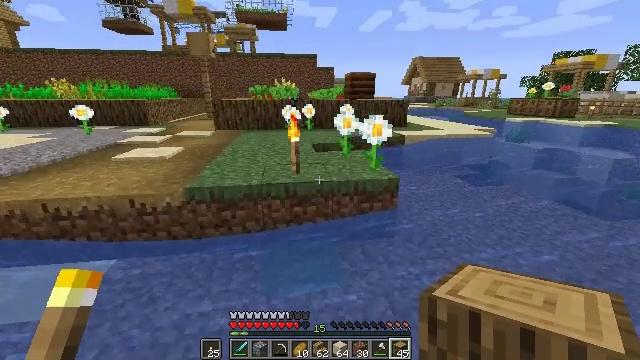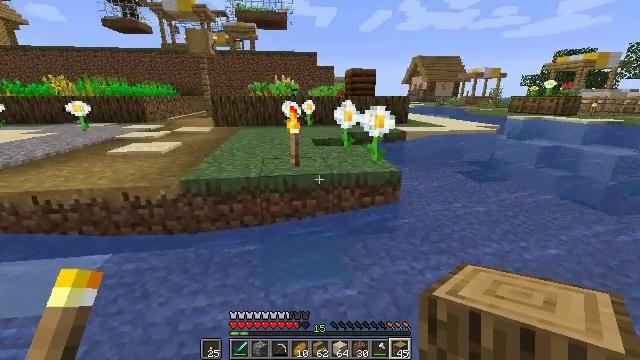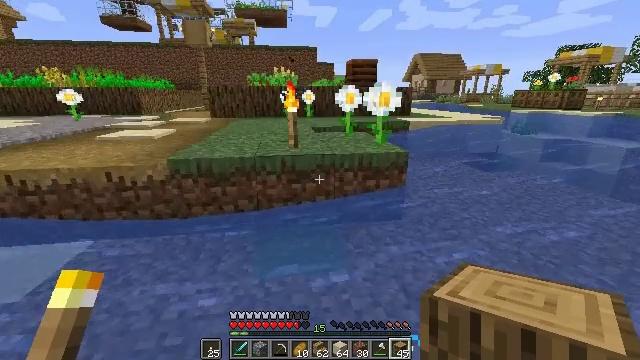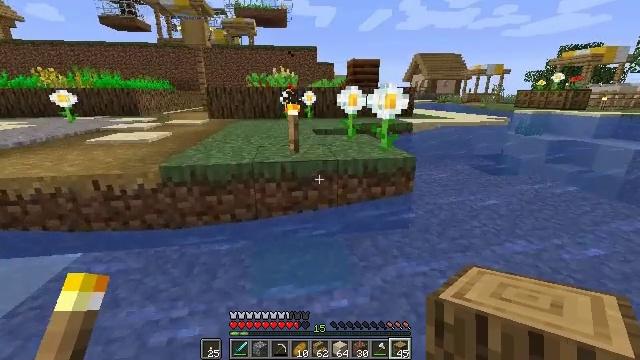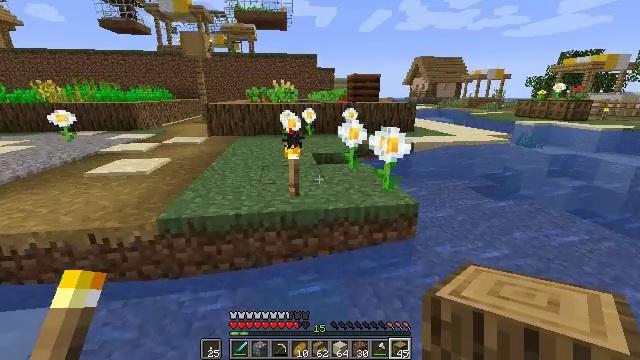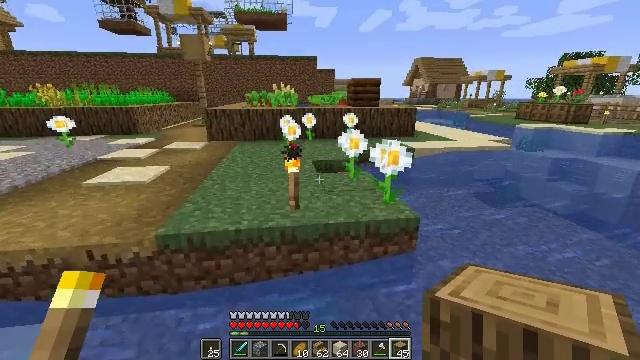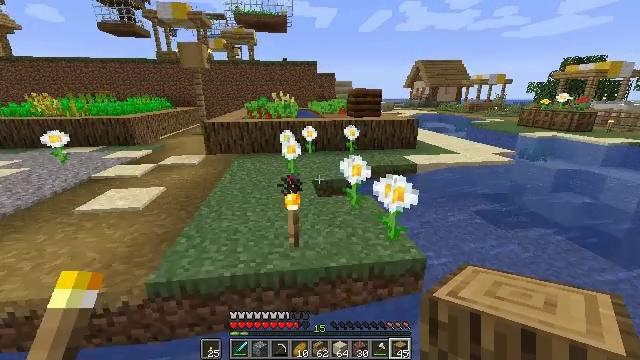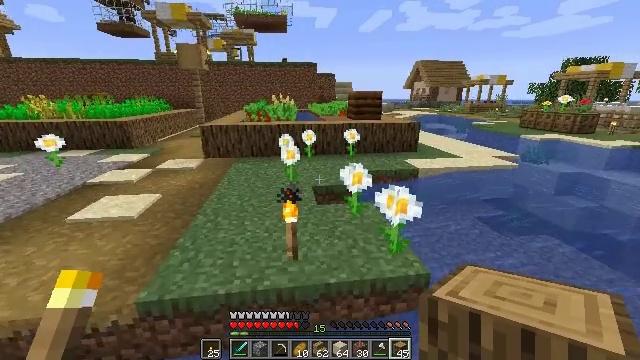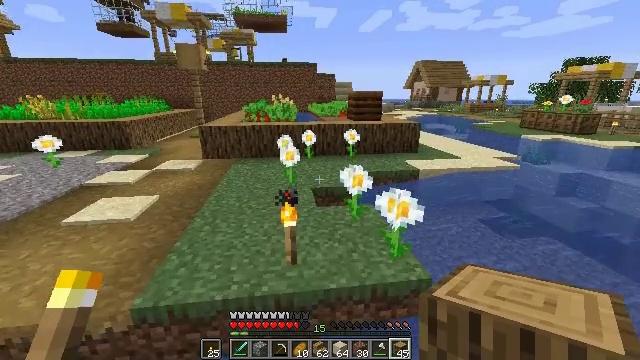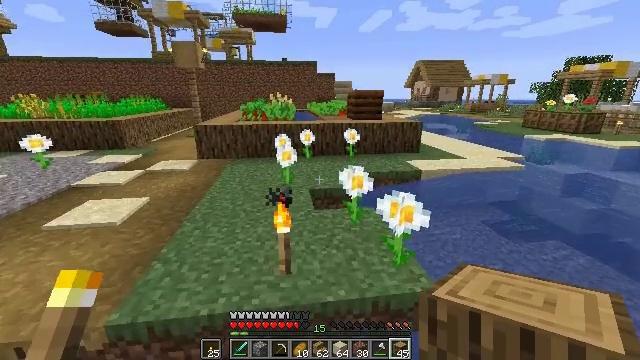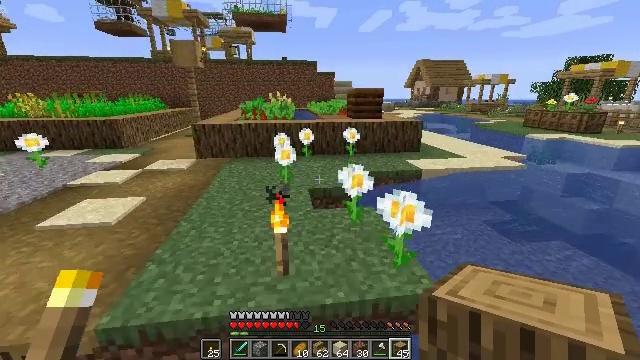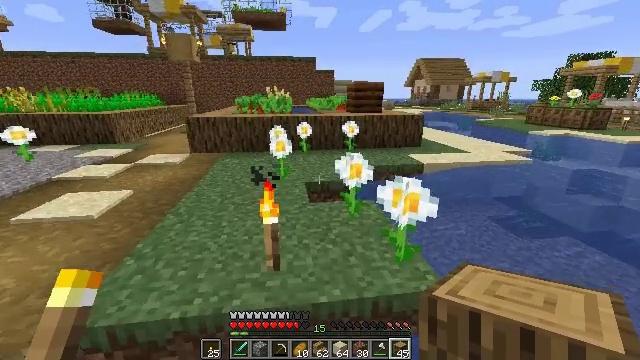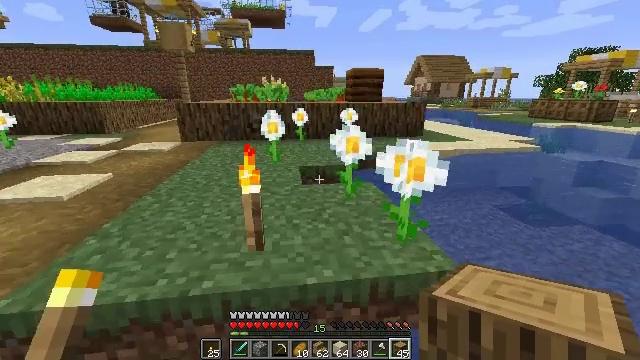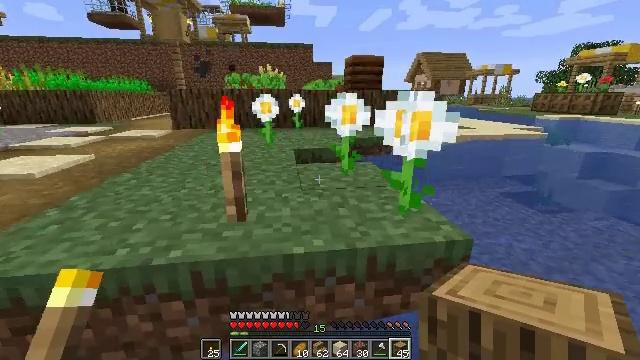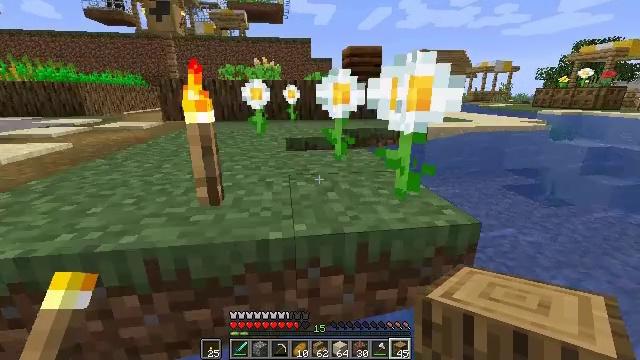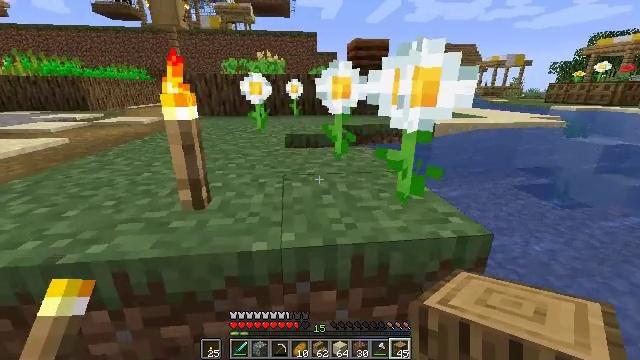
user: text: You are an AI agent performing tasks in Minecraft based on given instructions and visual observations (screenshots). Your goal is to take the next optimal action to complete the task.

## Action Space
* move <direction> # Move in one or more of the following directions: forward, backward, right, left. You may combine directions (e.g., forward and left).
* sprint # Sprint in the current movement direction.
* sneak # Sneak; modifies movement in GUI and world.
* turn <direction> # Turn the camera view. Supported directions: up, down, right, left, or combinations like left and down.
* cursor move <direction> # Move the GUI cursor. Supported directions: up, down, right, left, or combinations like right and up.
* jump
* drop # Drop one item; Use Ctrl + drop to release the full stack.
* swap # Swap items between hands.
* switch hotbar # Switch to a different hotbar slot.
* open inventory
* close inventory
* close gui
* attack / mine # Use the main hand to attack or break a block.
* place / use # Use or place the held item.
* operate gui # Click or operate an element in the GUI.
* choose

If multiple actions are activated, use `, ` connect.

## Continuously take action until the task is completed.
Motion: motion action
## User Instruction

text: Gather the oxeye daisy for crafting.
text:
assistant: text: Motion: move forward, sprint, jump
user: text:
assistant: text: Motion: move forward, sprint, jump
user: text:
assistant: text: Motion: move forward, sprint, jump
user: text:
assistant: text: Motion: move forward, jump
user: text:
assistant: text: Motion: move forward, jump
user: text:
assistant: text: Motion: move forward, jump
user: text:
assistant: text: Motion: move forward and move right, jump
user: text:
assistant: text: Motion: move forward and move right, jump
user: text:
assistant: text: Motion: move forward and move right, jump
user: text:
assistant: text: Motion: move forward and move right, jump
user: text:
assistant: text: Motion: move forward and move right, jump
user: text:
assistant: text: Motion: move forward and move right, jump
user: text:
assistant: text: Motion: move forward and move right
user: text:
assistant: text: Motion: move forward and move right
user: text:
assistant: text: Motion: move forward and move right, turn left
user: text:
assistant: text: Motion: move forward and move right, turn left and down
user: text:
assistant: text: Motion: move forward and move right, turn left and down
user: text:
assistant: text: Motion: move forward, turn left and down, jump
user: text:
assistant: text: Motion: move forward, jump
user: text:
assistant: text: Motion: move forward, jump
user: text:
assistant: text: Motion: move forward, jump
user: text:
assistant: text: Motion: move forward, jump
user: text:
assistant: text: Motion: move forward, jump
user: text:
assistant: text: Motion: move forward, jump
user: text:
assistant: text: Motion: move forward, jump
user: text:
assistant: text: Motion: move forward, jump
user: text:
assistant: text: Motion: move forward, jump
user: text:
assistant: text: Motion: move forward, jump
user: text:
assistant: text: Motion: move forward, jump
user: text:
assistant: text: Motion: move forward, jump